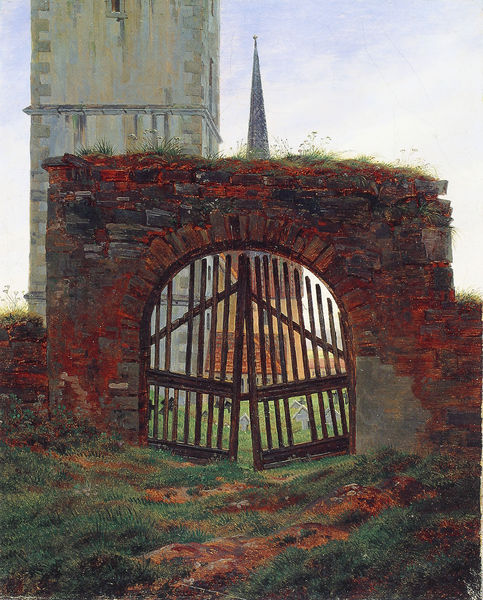
Titel: Der Kirchhof
Künstler: Caspar David Friedrich
Institution: Bremen, Kunsthalle
Schlagwörter: blau, gemälde, himmel, grün, kirchturm, braun, fenster, hell, holz, licht, dach, gras, rot, weg, wiese, zaun, alt, spitze, steine, öl, gatter, kirche, sonne, pflanzen, turm, mauer, ziegel, herbst, latten, spitz, tor, verfall, ruine, kloster, torbogen, moos, friedhof, portal, tore, kreuze, bewachsen, pforte, gräber, einfahrt, schief, angeln, kirchhof, lattentor, verwittert, kirchewiese, tor#zaun